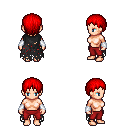
a pixel art fantasy rpg character, female body template, human, light skin, black tattered cape, red pants, red plain hairstyle, white cloth bracers, four views (front, back, left, right), 2x2 character sprite sheet, small pixel art, hard edges, no anti-aliasing